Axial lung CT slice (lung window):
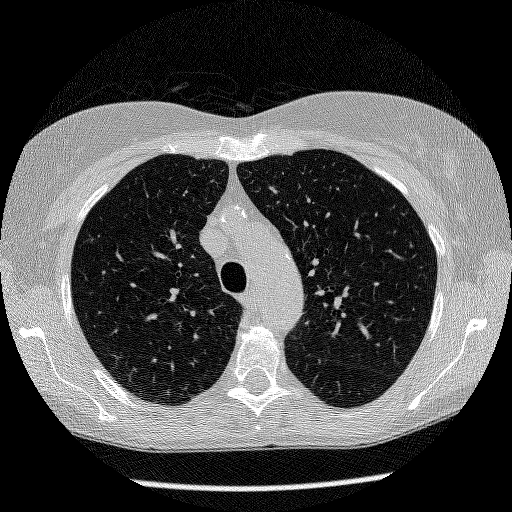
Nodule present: no